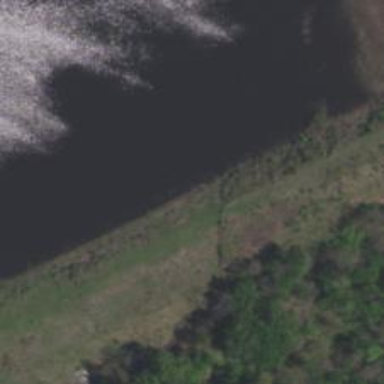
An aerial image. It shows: Dam across waterway.